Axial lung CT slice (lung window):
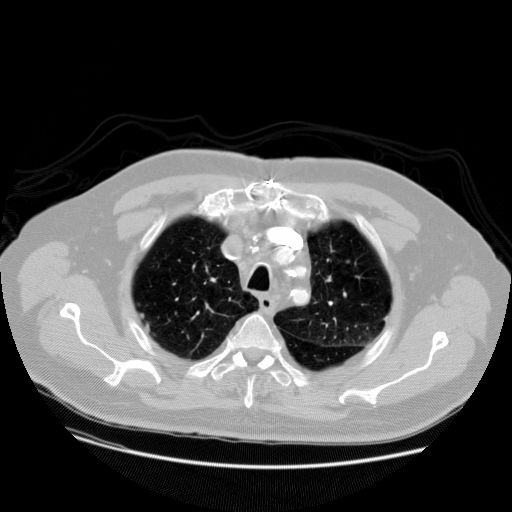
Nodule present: no